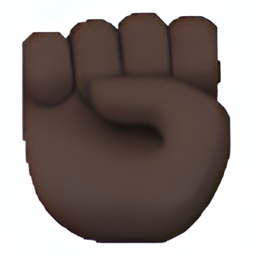
Name: raised fist
Emoji: ✊🏿
Group: People & Body
Sub-group: hand-fingers-closed